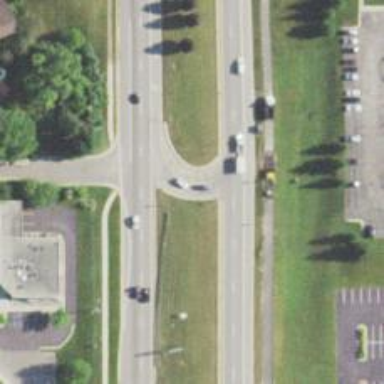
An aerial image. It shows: Asphalt road with primary link designation.